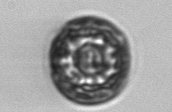
Label: Thalassiosira